Question: I'm creating a prototype for a piece of functionality that I will be implementing in an application, specifically I am displaying data from a collection to the console window but unfortunately some of the lines span wider than the default width of the console window.

I've done a bit of <URL> that the only way to increase the width of the window is to dig into the Kernel32.dll and do it manually.
As elegant as pInvoke is, does a "shorter" way exist to increase the width e.g. (Console.Width = 300) or is using the Kernel32.dll the only way.
Thanks!
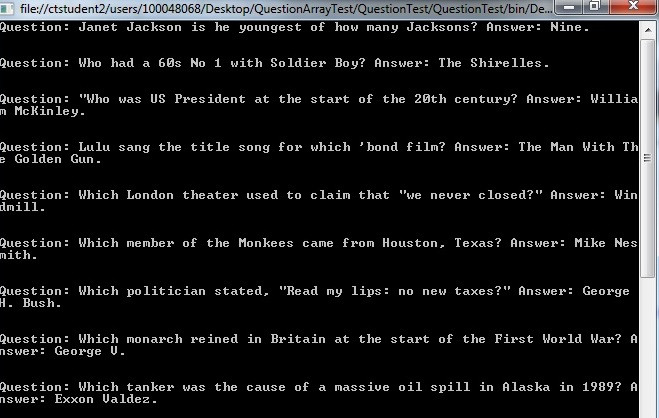
Answer: No programming is required. Create a shortcut to your program on the desktop. Right-click it, Properties, Layout tab. Adjust the Width property of the screen buffer and window size.
But you can do it programmatically too, those Windows API functions you found are wrapped by the Console class as well. For example:
'''
static void Main(string[] args) {
Console.BufferWidth = 100;
Console.SetWindowSize(Console.BufferWidth, 25);
Console.ReadLine();
}
'''